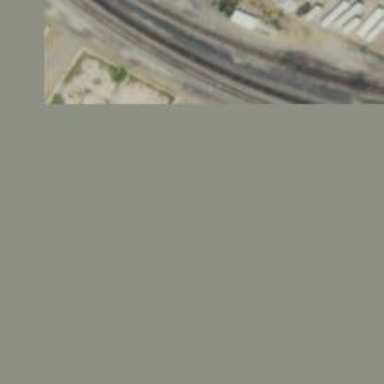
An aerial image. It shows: Railway yard used for servicing trains.